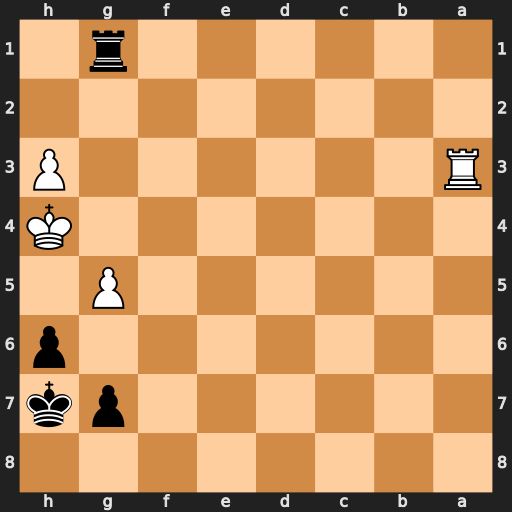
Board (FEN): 8/6pk/7p/6P1/7K/R6P/8/6r1
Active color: b
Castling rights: -
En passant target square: -
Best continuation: hxg5+ Kh5 g6#